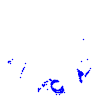
Particle: kaon